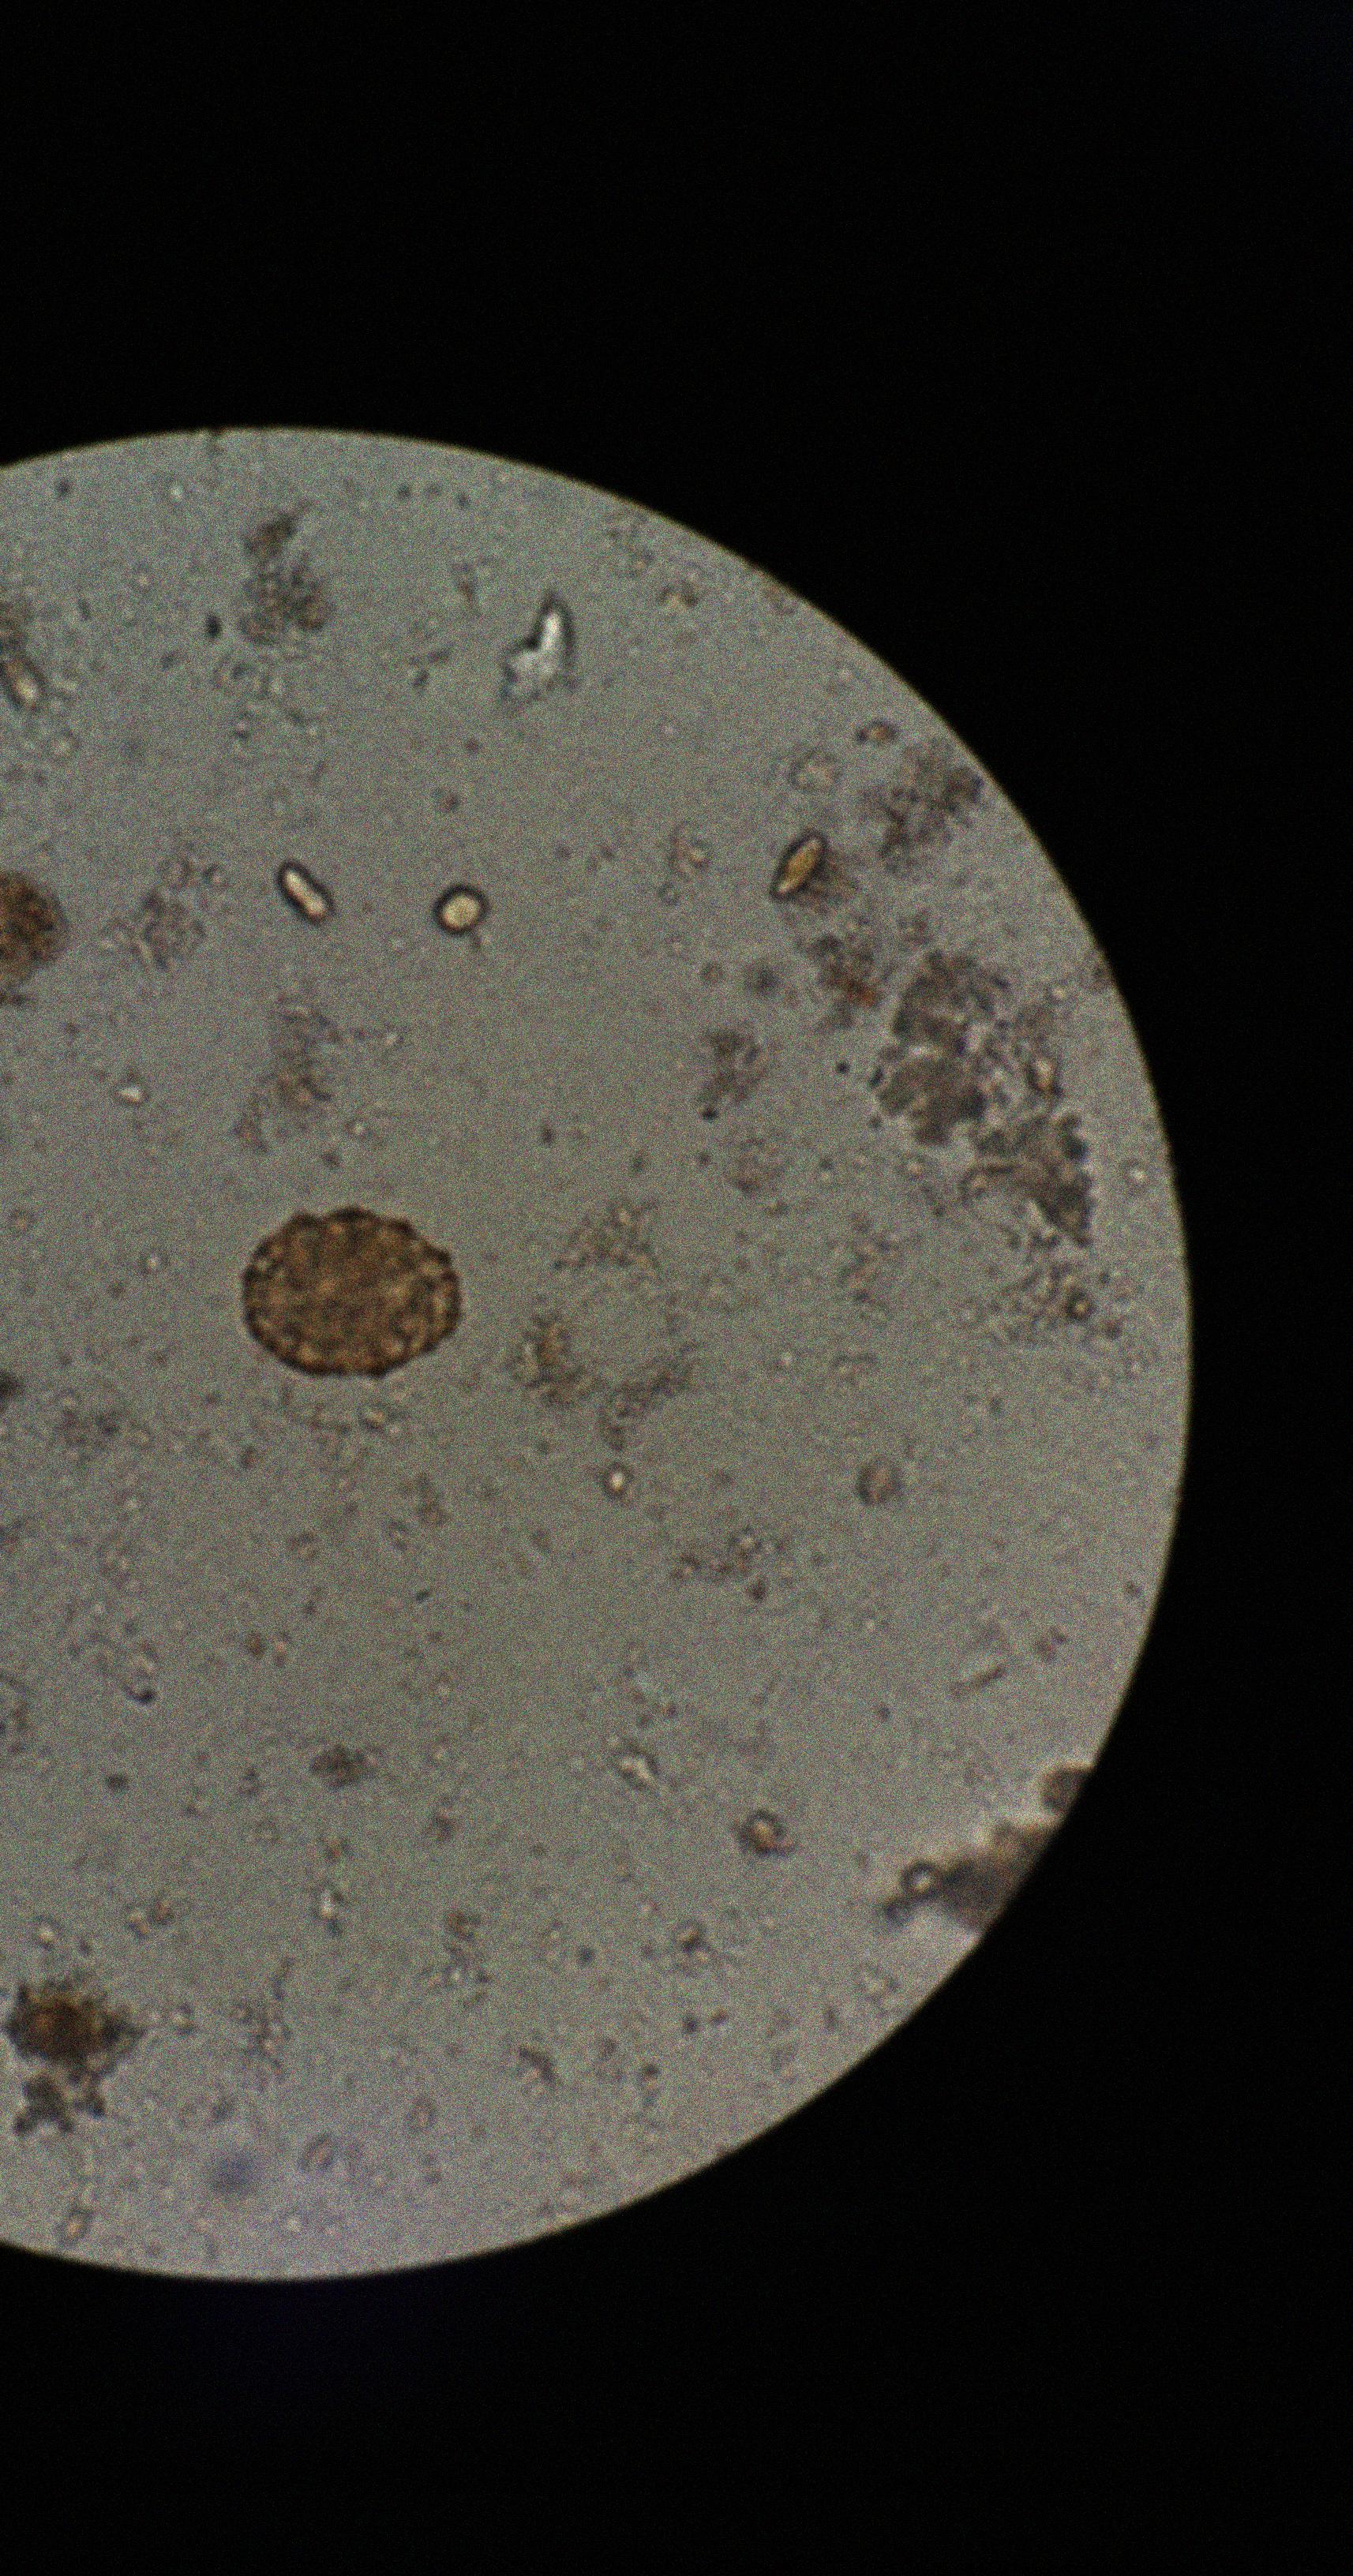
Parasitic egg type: Ascaris lumbricoides